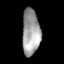
Tissue: skin
Cell type: Epithelial cells
Senescence score: 0.7276
Nuclear area (px): 802
Mean DAPI intensity: 159.914